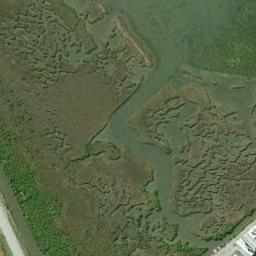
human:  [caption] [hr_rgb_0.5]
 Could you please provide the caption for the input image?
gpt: The wetland consists of bare land, Green plants and water .

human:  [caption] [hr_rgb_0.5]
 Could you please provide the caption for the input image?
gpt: Many waters of different sizes are surrounded by wetlands .

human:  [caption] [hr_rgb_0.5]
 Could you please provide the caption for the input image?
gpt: About two-fifths of this wetland is water .

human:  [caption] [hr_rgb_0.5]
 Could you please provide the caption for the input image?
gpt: There are a few brown bare lands in the river in a wetland with sparse green plants on the bare lands .

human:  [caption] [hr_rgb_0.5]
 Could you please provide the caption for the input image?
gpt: There are many green areas on the wetland .